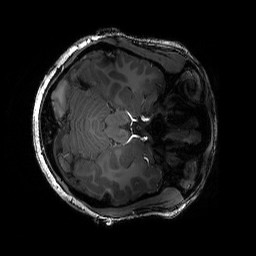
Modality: T1w
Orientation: axial
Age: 24
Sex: female
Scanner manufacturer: siemens
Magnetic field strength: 6.98 T
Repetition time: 3 s
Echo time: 0.00388 s